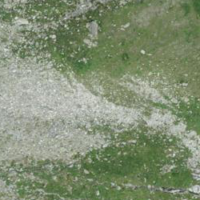
EUNIS habitat code: 31
Species observed at this site:
Pyrrhocorax graculus
Aquila chrysaetos
Montifringilla nivalis